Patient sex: M
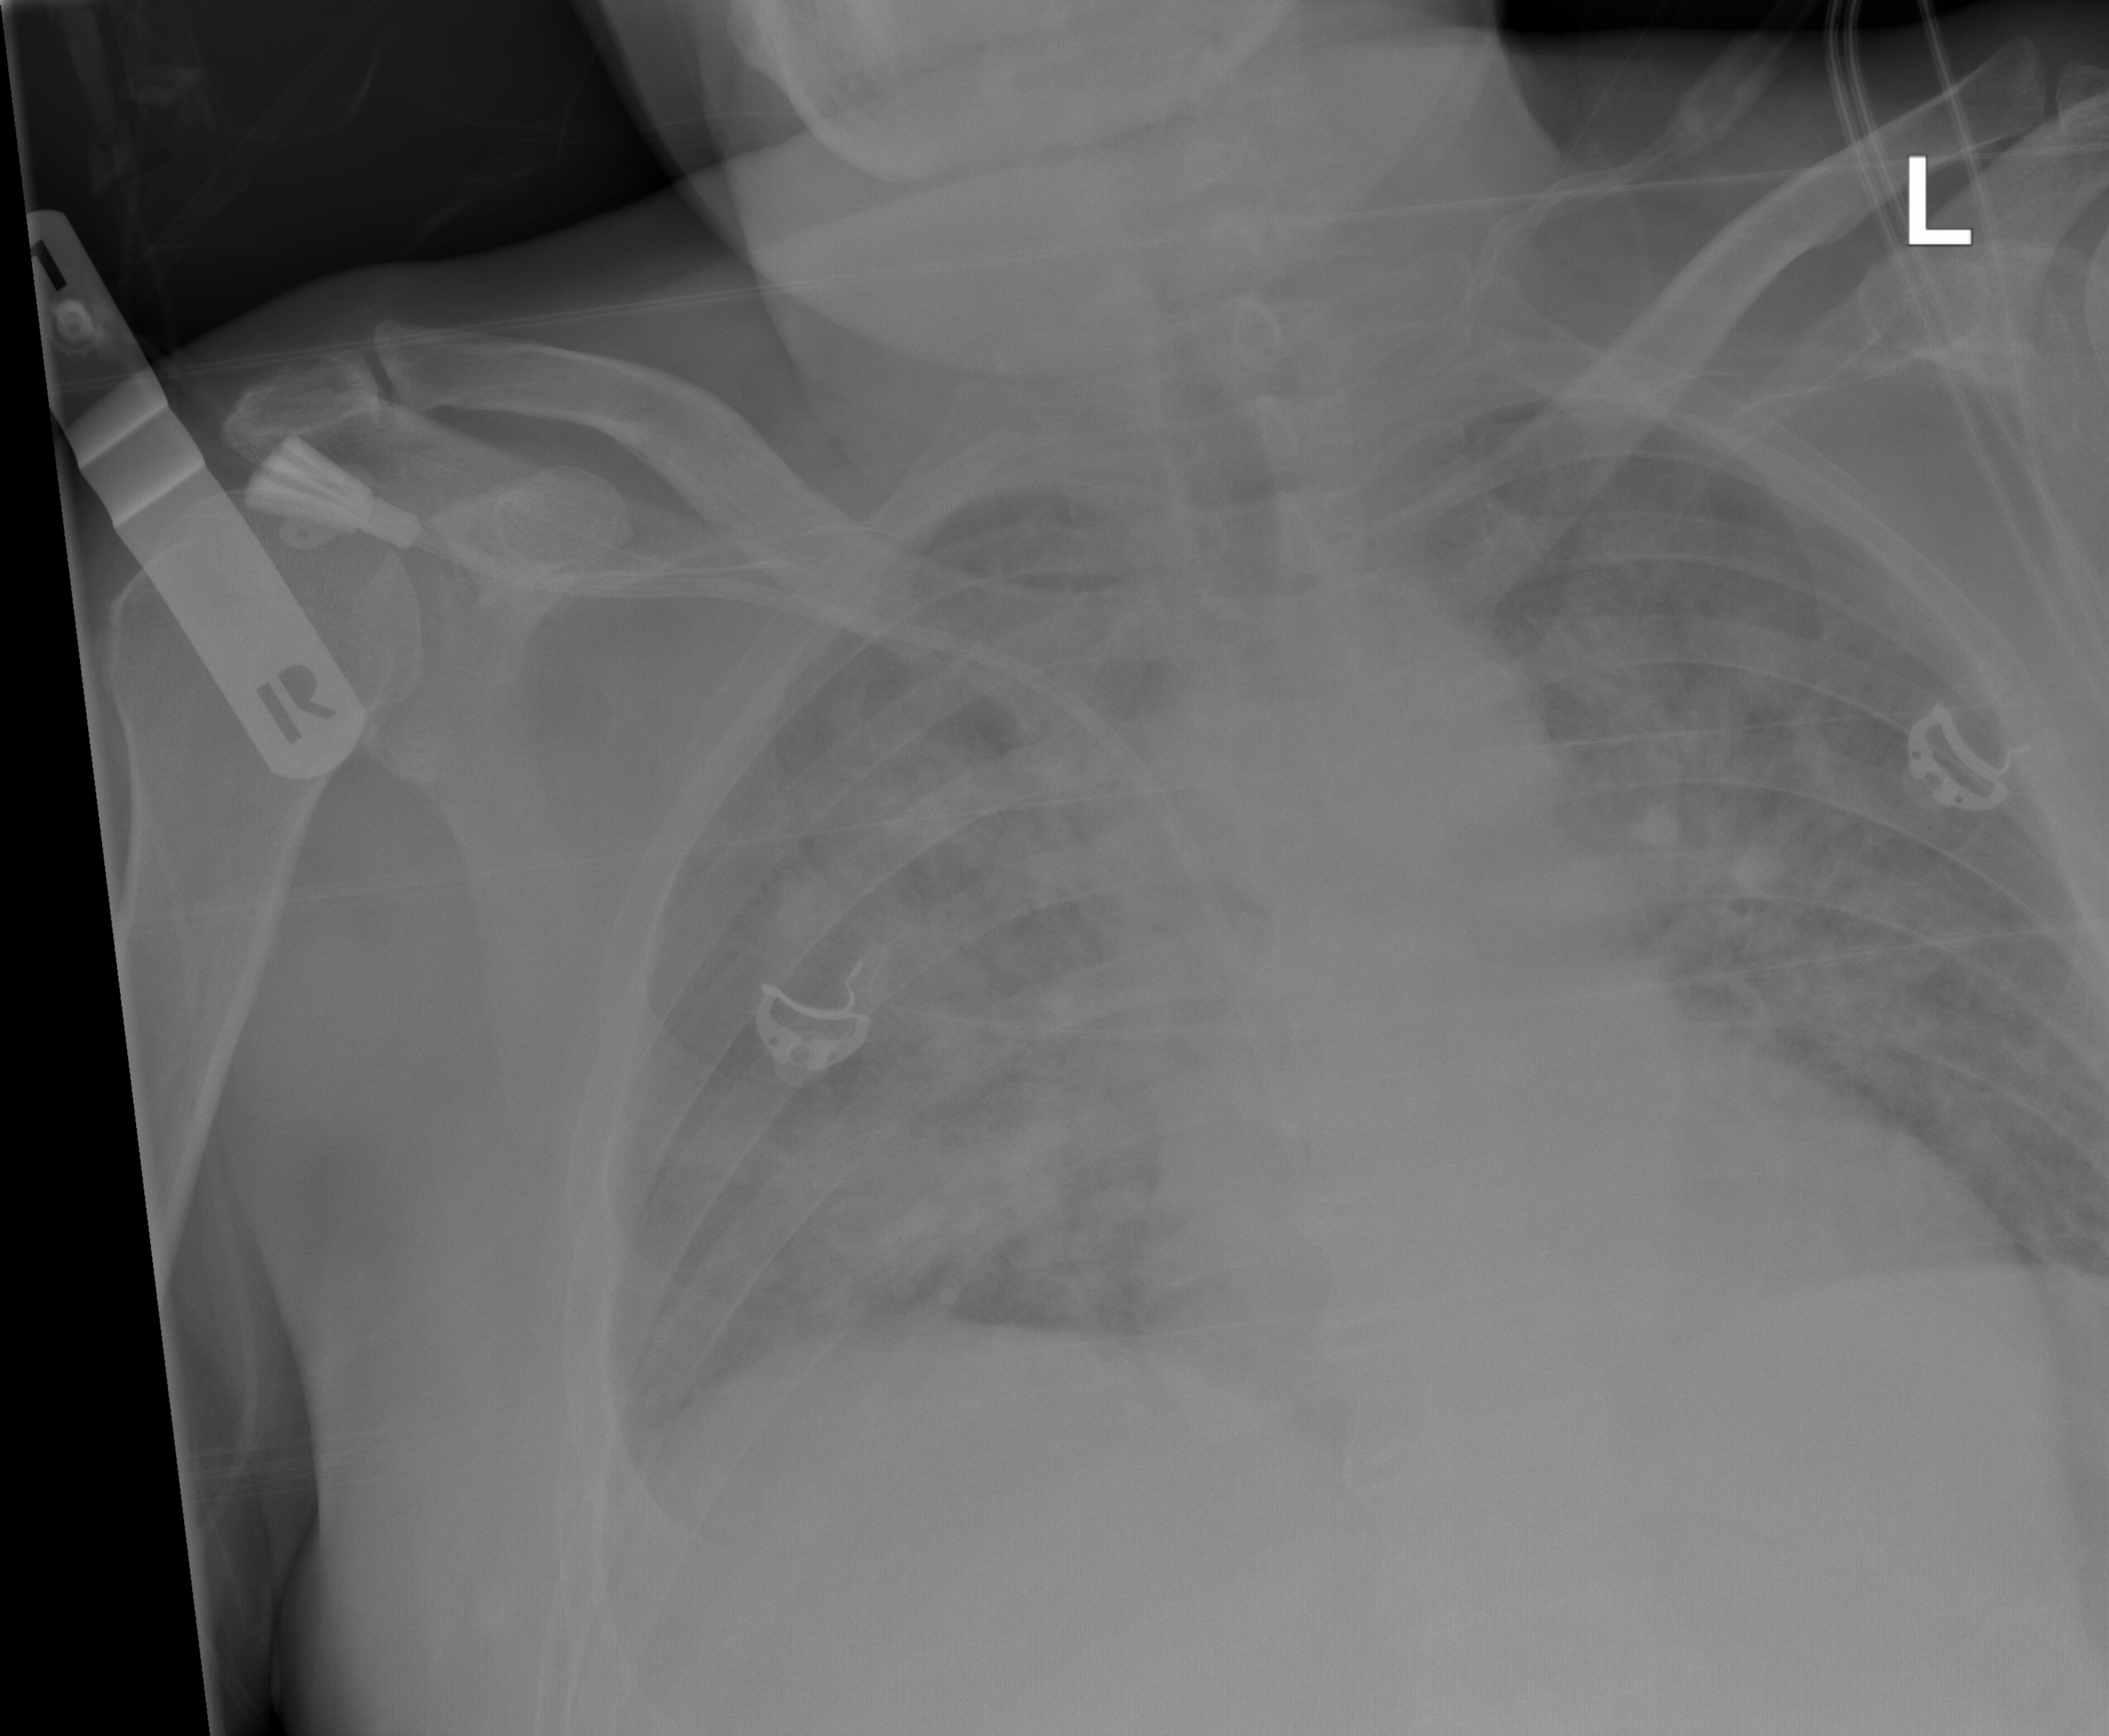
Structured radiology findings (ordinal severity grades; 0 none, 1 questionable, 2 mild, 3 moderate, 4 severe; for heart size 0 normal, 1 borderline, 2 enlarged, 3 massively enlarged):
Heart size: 1
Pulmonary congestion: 0
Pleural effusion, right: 2
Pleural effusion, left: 0
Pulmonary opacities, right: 3
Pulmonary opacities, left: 3
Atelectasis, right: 0
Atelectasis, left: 0